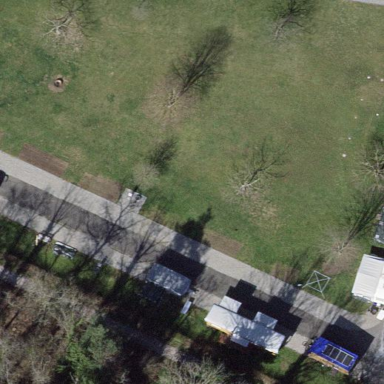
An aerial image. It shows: Camping pitch for tourists.